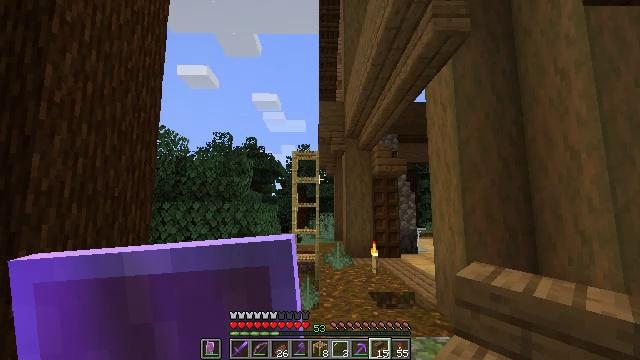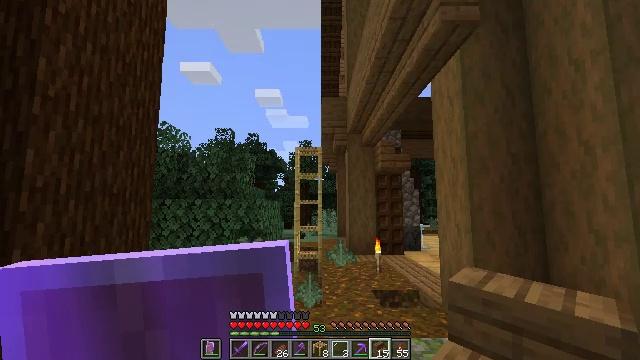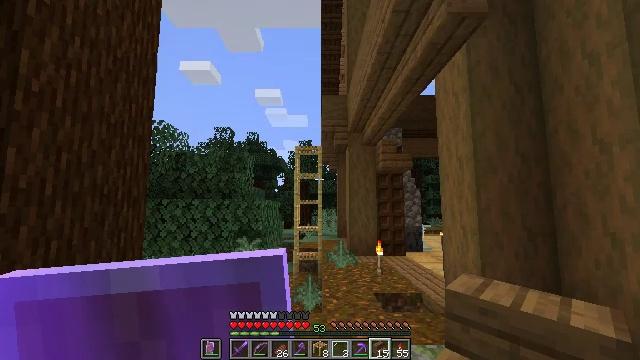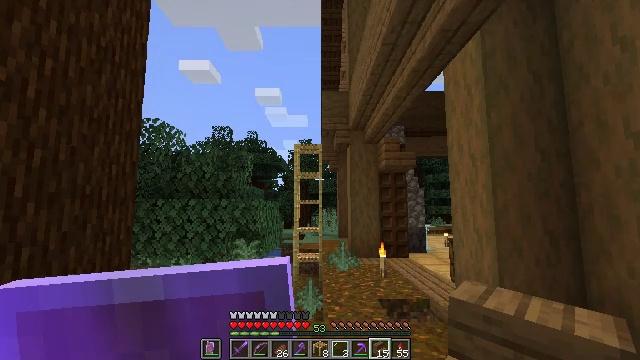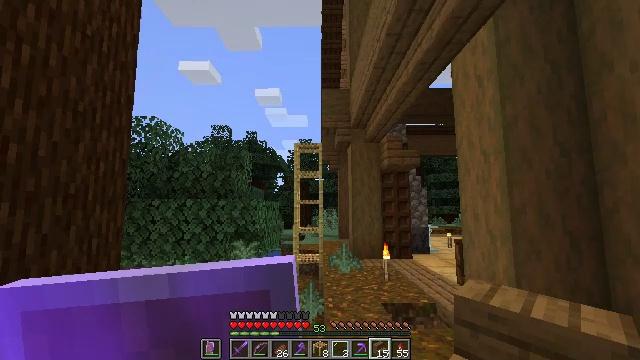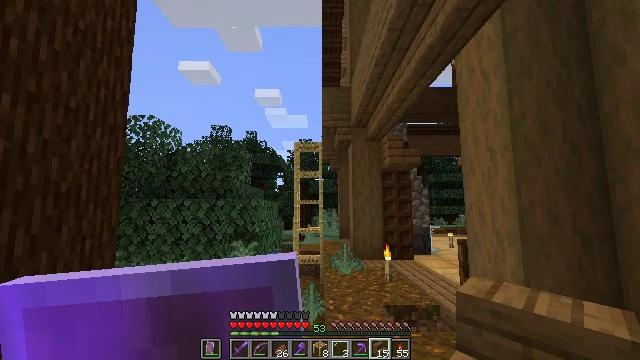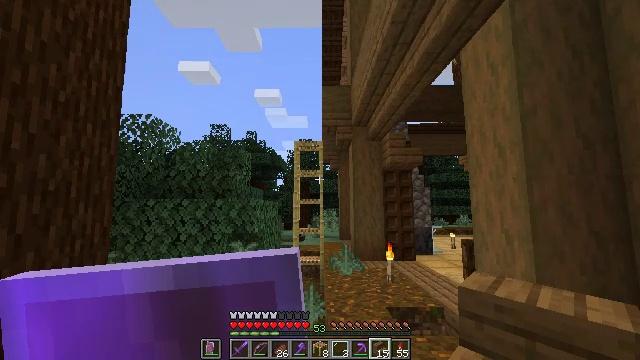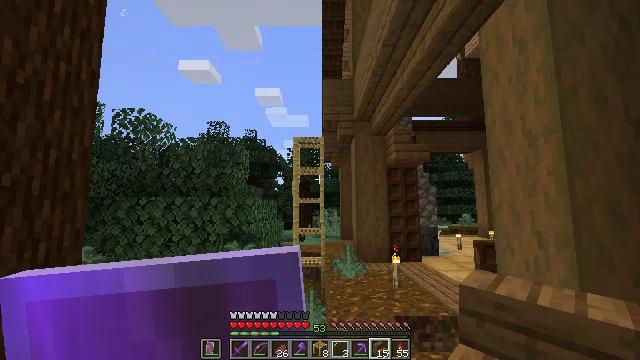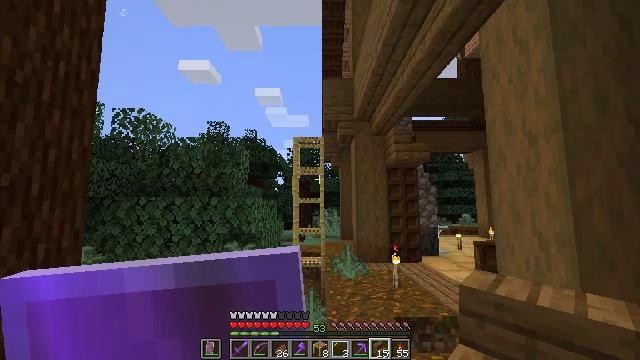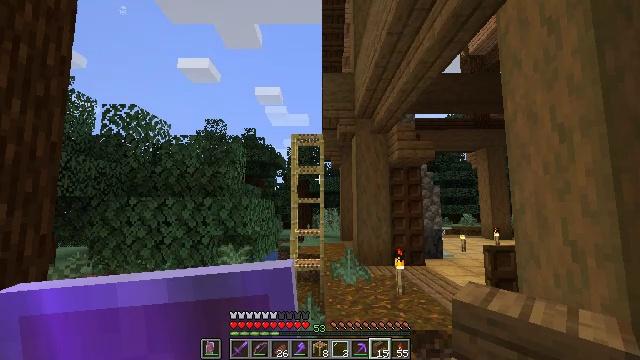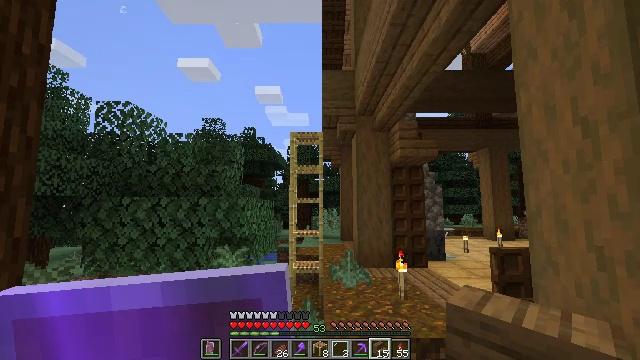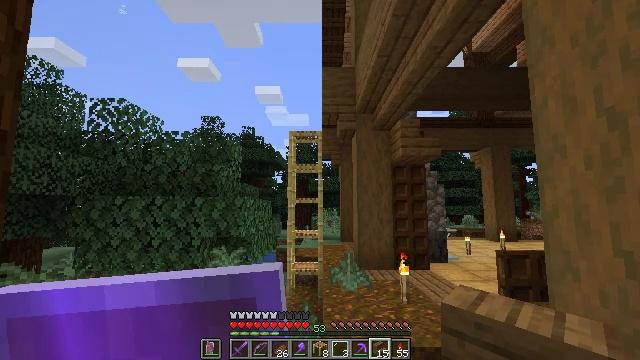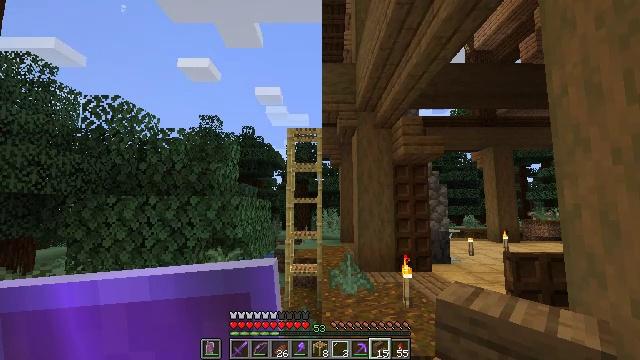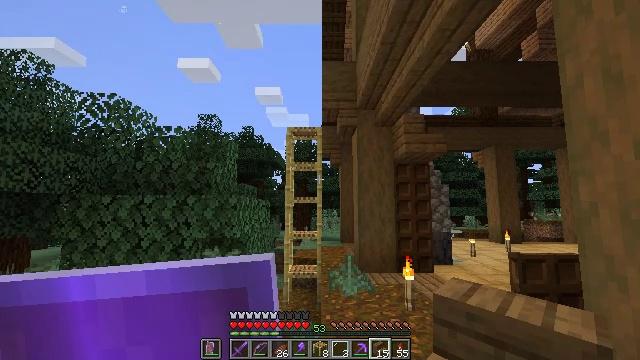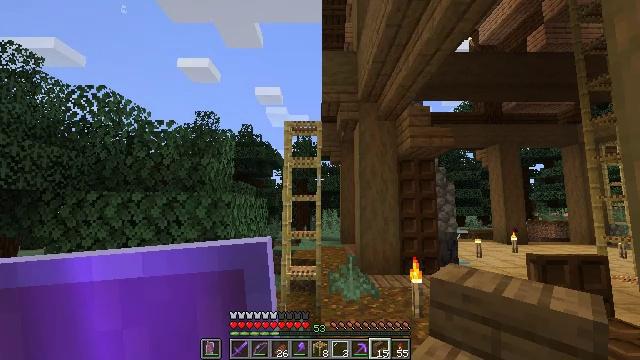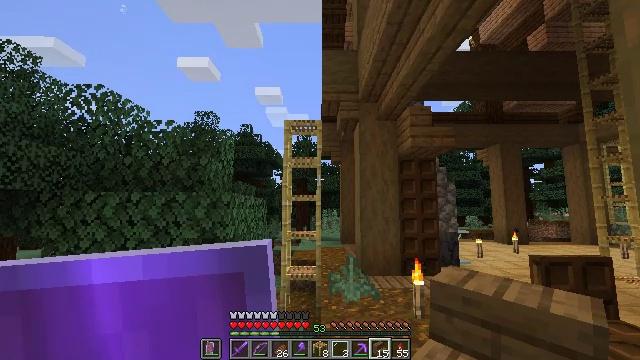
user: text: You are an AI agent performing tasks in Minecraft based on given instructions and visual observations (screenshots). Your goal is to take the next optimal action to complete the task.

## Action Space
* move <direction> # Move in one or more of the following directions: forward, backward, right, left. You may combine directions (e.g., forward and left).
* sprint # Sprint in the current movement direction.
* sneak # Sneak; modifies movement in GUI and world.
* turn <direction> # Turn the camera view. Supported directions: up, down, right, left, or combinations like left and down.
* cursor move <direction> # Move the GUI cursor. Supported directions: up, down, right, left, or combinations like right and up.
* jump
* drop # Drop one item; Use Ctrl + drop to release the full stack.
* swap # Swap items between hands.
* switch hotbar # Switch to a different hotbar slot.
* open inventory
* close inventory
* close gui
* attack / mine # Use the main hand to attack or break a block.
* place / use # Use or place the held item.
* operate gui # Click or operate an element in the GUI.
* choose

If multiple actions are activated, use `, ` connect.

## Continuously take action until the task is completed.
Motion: motion action
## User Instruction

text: Break the spruce stairs for wood.
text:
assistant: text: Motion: move forward
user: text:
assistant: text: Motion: move forward
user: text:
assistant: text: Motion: move forward
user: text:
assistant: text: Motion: move forward
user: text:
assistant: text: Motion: move forward
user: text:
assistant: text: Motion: move forward
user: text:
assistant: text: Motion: move forward
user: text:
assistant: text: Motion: move forward
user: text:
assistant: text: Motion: move forward
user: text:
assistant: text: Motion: move forward
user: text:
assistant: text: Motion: move forward
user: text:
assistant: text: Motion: move forward
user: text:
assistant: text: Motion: move forward
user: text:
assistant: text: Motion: move forward
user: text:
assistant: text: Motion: move forward
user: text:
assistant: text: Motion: move forward
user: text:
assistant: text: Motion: move forward
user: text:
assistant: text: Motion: move forward
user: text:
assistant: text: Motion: move forward
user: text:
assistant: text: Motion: move forward
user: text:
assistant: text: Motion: move forward
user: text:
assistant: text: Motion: move forward
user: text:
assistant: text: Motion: move forward
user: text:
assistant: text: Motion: move forward
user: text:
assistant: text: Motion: move forward
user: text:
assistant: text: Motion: move forward
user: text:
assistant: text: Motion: move forward
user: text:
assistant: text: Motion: open inventory
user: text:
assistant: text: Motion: open inventory
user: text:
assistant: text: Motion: open inventory